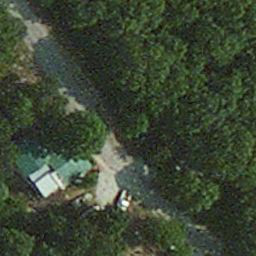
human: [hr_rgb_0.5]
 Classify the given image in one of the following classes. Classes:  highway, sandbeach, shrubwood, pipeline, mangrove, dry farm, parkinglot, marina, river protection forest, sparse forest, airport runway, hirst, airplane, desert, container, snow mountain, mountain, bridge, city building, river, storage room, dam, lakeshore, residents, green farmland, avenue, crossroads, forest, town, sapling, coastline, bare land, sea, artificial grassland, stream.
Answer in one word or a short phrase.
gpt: avenue